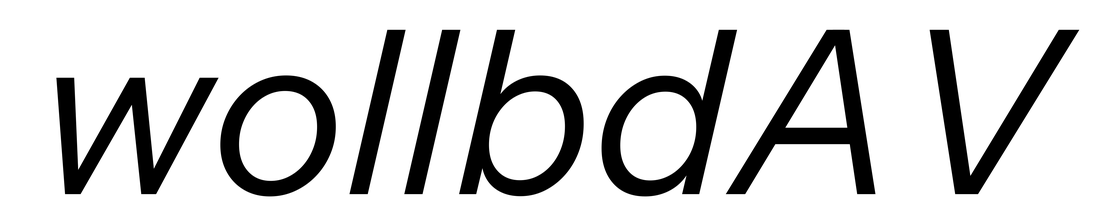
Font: InstrumentSans-Italic_Italic